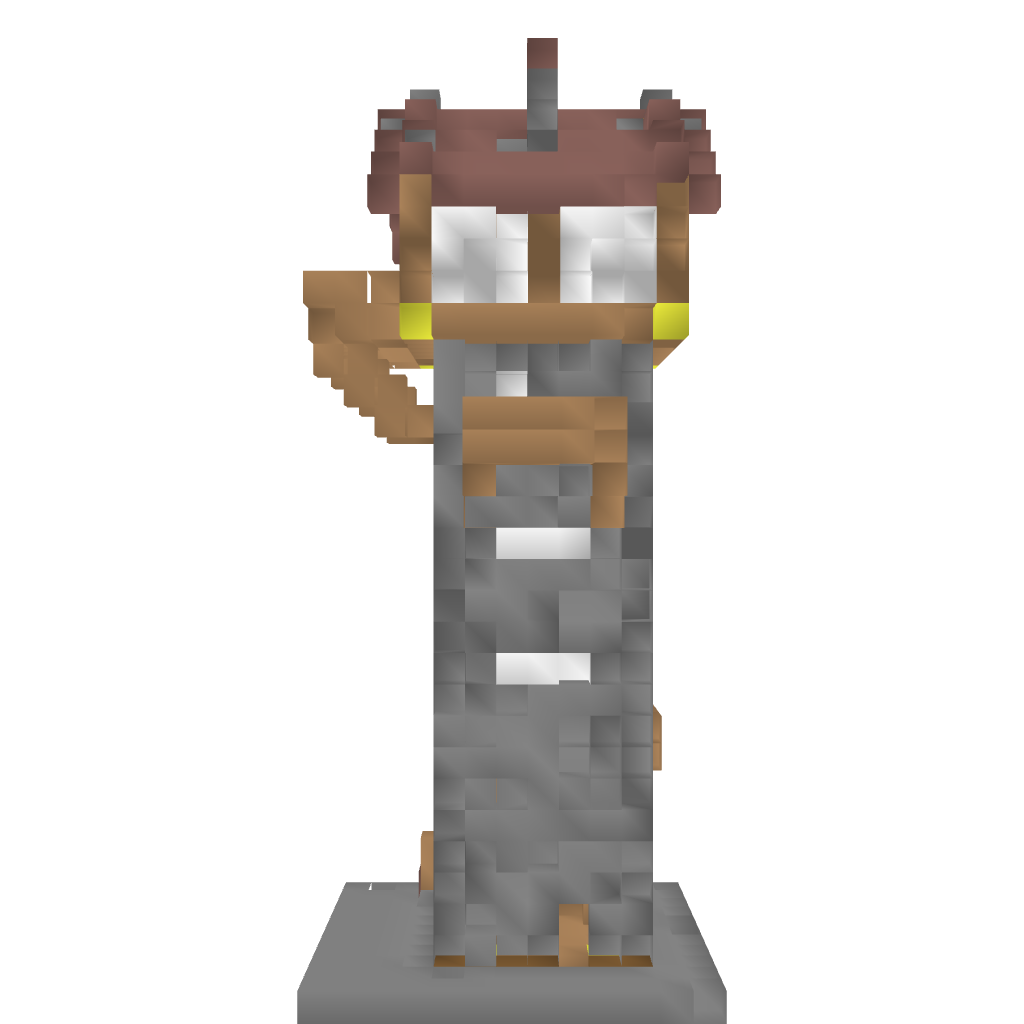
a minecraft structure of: watch tower bad low quality